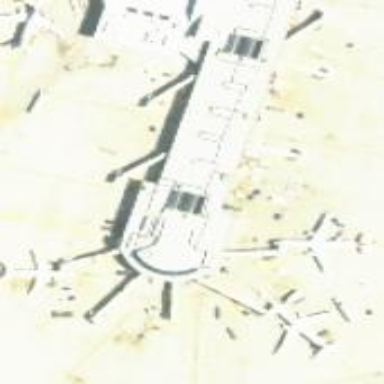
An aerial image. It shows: Airport gate.